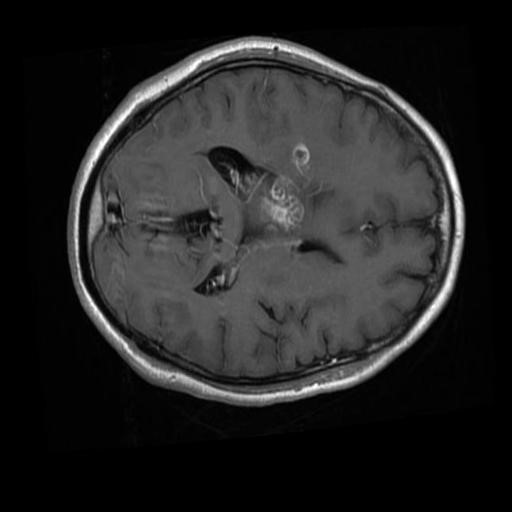
Label: brain_glioma